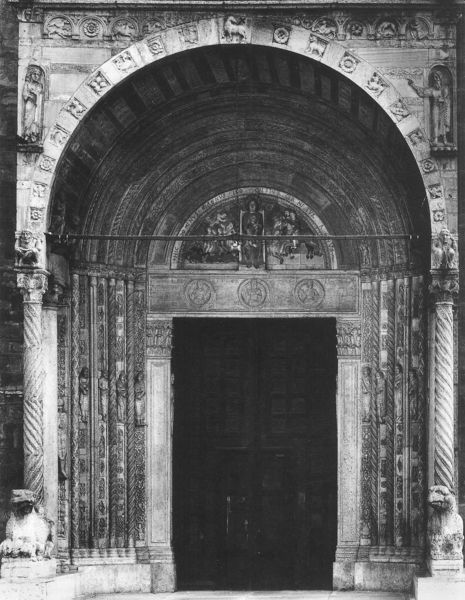
Titel: Verona, Dom, Hauptportal
Standort: Verona, Dom, S. Maria Matricolare (EU - I - Toskana)
Schlagwörter: weiß, grau, holz, schwarz, säule, säulen, tür, gebäude, ornament, stein, kirche, gotik, pferd, rund, engel, relief, bogen, türe, pilaster, figuren, rundbogen, ornamente, tor, foto, eingang, dom, plastisch, schwarzweiss, greifen, architrav, portal, pforte, statuen, gotisch, christus, fresken, greif, kapelle, kassetten, löwe, heilige, fresko, kirsche, kapitel, archivolte, tympanon, romanisch, protal, holztüre, boen, kathetrale